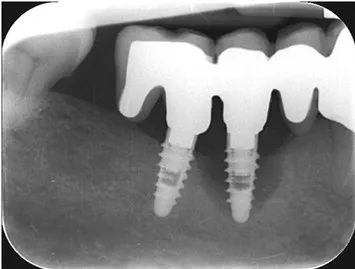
Intraoral radiography: the peri-implant defect.
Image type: radiology (x_ray)